Here is a 2-D grayscale rendering of raw bearing vibration samples (signal-to-image). What is the most likely bearing condition (normal, inner_race, outer_race, ball)?
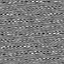
Answer: outer_race